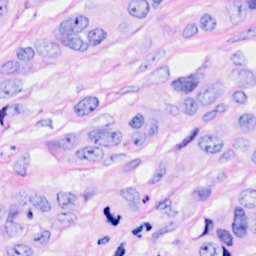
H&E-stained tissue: Breast